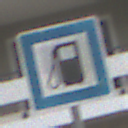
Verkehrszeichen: Tankstelle
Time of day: Midday
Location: Outdoor (Urban)
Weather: Overcast
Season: NotSpecified
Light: Natural